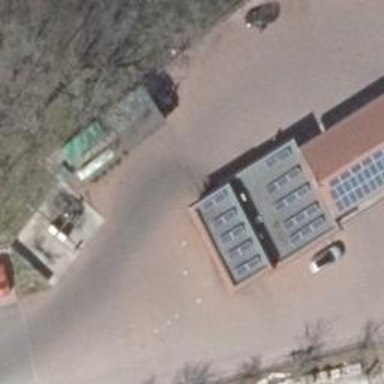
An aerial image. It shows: Car wash facility.